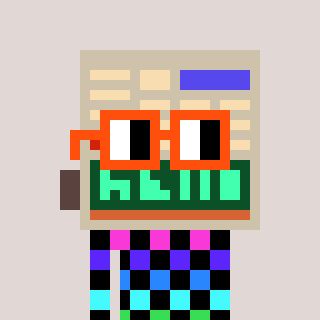
a pixel art character with square orange glasses, a calculator-shaped head and a bege-colored body on a warm background